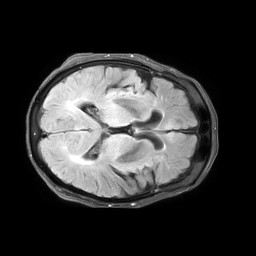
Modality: FLAIR
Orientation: axial
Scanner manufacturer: philips
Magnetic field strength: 3 T
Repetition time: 11 s
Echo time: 0.125 s